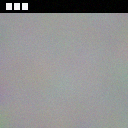
Screen state: on